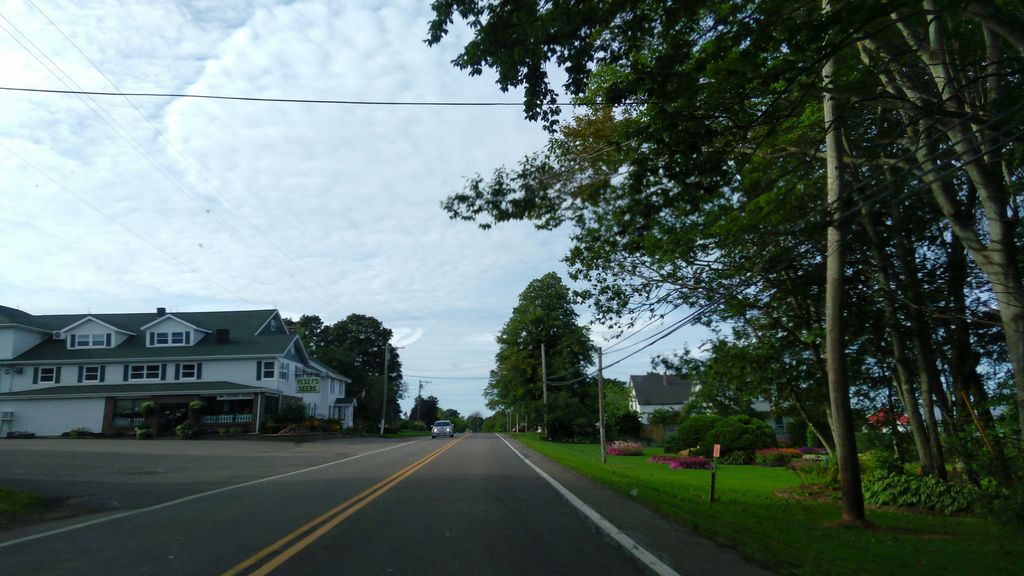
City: charlottetown